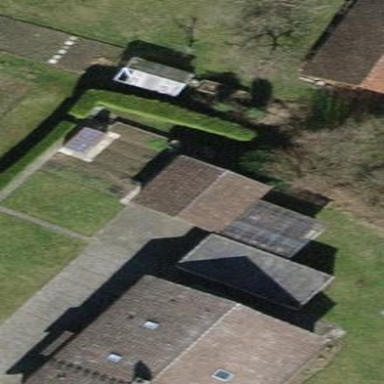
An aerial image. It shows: Garage building.